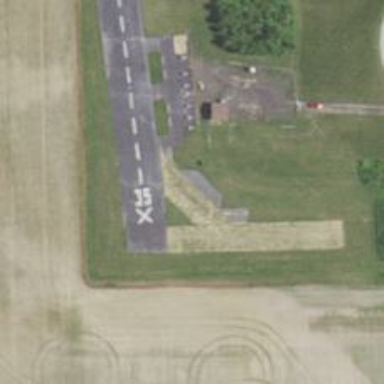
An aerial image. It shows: Image of helipad at airport.